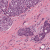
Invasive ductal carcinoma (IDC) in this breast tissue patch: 1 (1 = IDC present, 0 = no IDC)